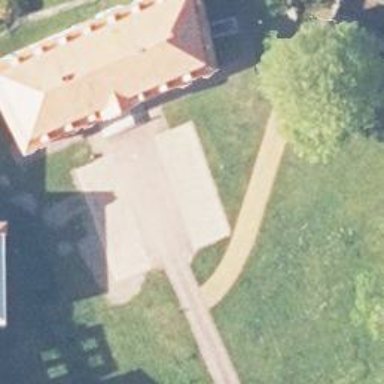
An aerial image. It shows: Historic building.